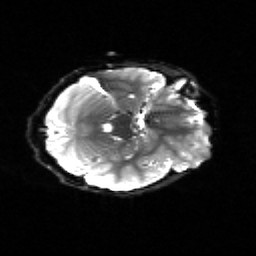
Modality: sbref
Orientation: axial
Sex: female
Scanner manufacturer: siemens
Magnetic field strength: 3 T
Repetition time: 5 s
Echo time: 0.071 s